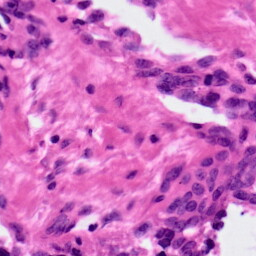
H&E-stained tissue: Ovarian